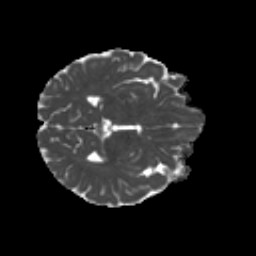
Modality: MD
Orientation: axial
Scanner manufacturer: siemens
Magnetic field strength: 3 T
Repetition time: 4.16 s
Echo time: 0.0806 s